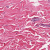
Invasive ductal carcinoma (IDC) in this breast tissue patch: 0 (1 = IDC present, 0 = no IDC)